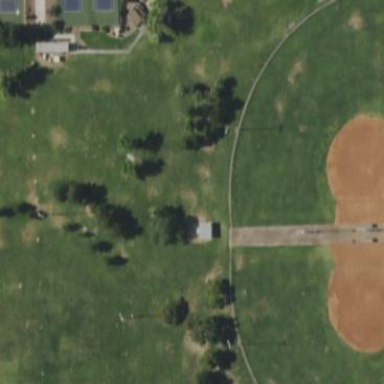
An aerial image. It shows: Baseball pitch for leisure and sports activities.